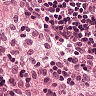
Metastatic tissue present: no